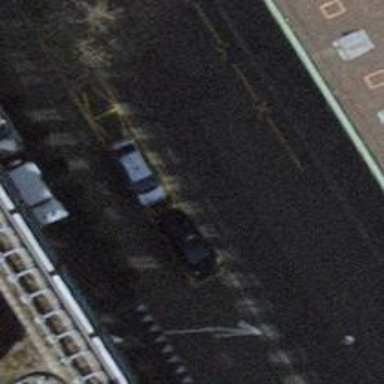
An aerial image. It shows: Parking space designated for taxis.